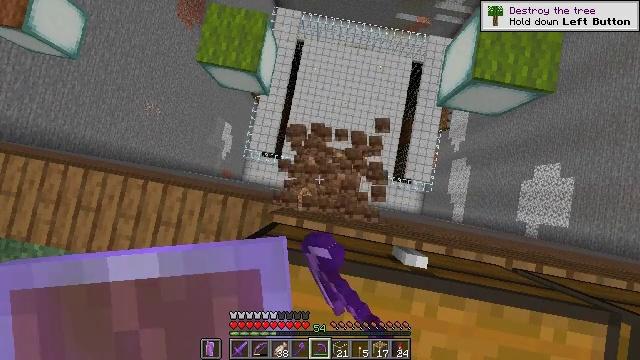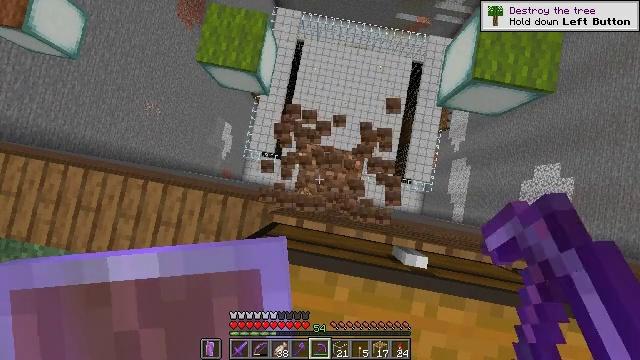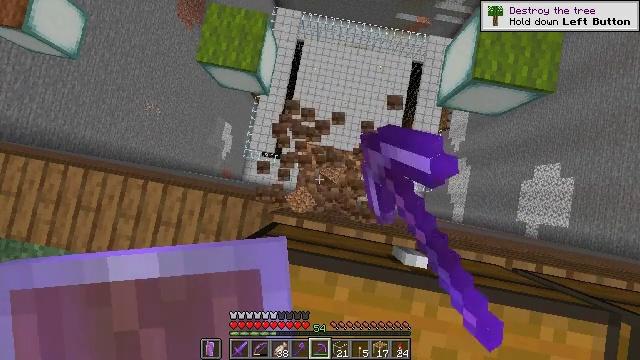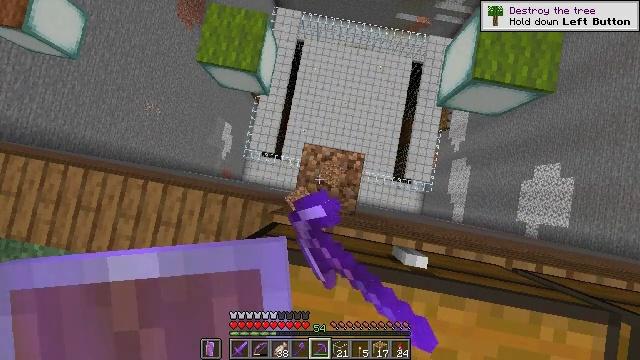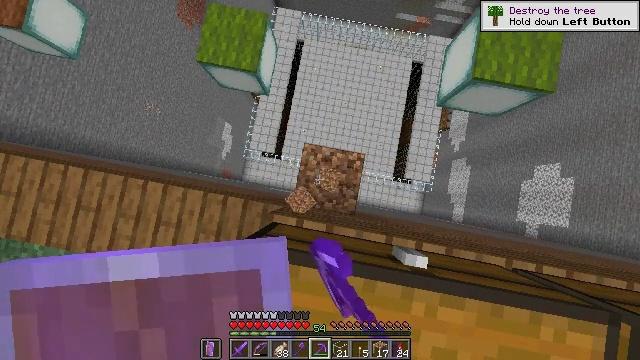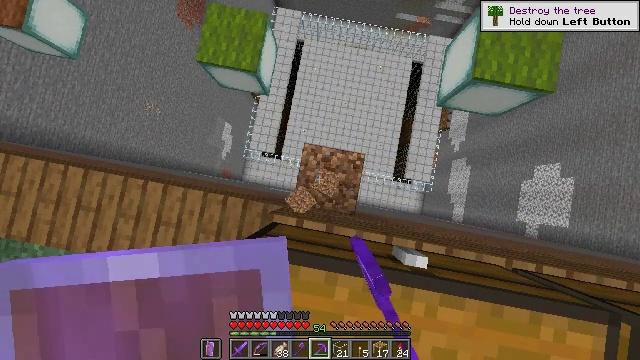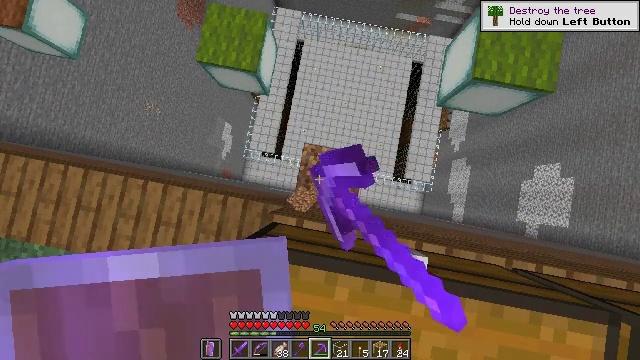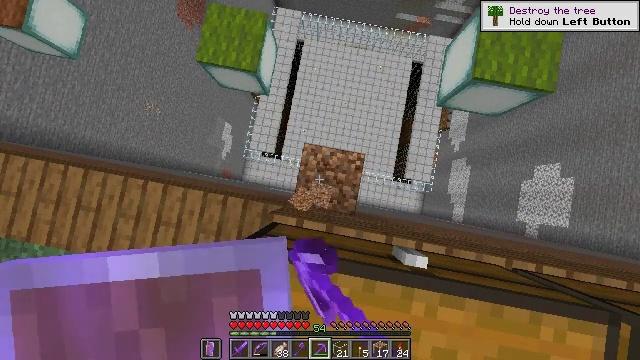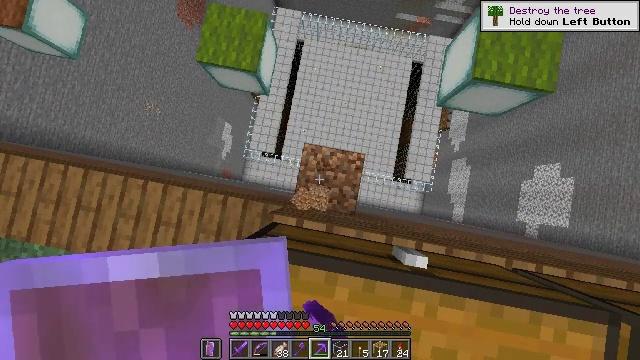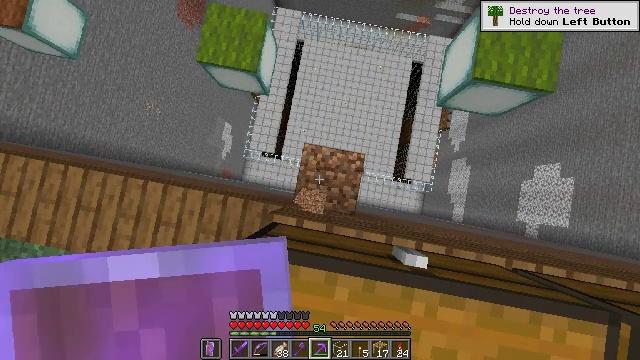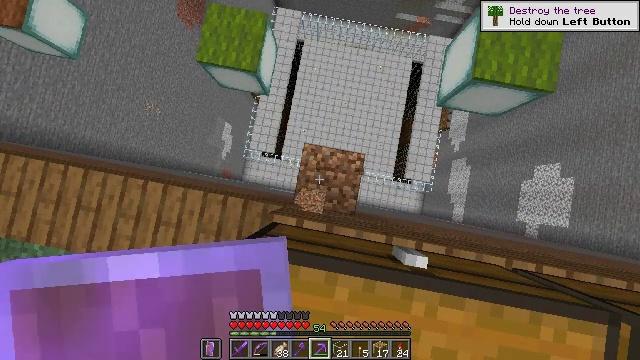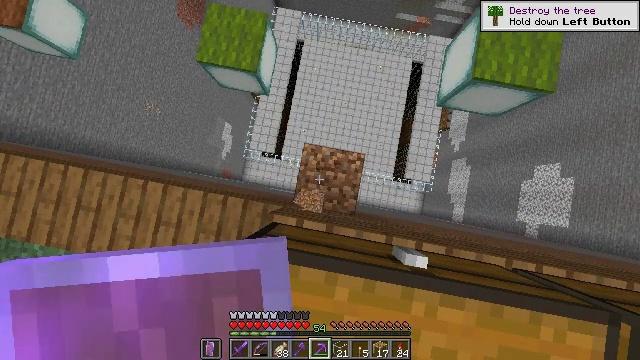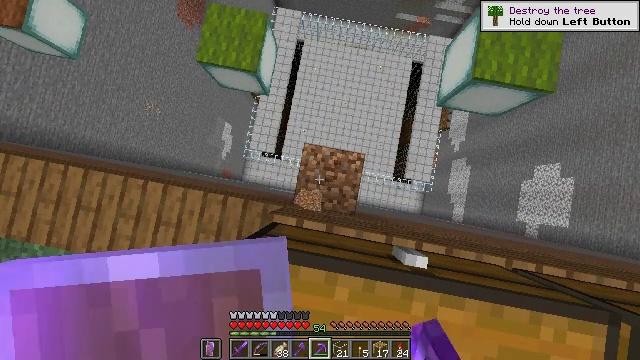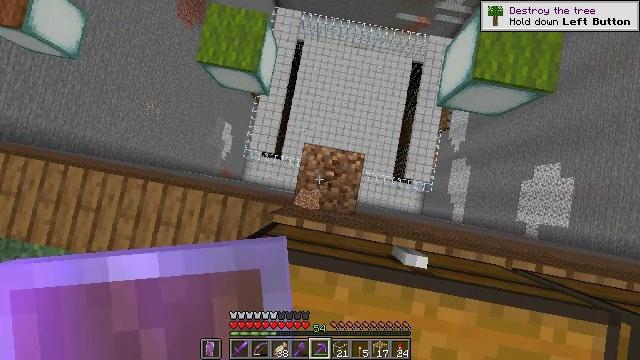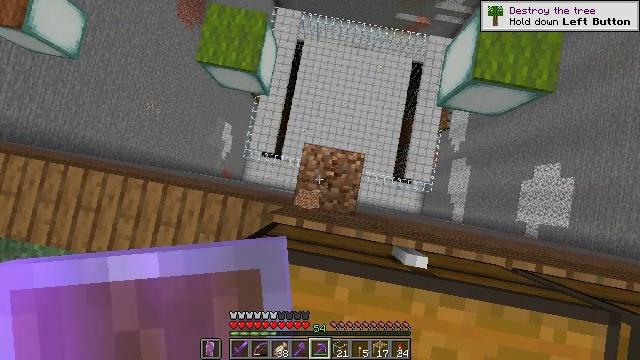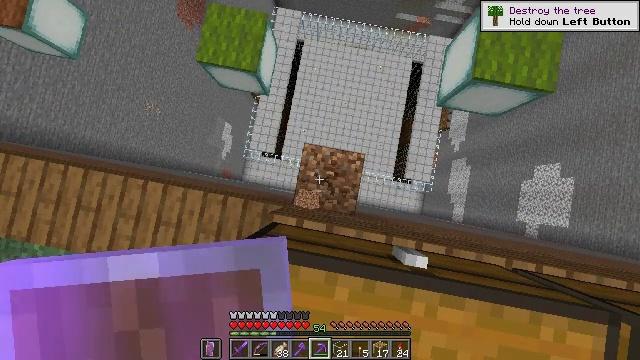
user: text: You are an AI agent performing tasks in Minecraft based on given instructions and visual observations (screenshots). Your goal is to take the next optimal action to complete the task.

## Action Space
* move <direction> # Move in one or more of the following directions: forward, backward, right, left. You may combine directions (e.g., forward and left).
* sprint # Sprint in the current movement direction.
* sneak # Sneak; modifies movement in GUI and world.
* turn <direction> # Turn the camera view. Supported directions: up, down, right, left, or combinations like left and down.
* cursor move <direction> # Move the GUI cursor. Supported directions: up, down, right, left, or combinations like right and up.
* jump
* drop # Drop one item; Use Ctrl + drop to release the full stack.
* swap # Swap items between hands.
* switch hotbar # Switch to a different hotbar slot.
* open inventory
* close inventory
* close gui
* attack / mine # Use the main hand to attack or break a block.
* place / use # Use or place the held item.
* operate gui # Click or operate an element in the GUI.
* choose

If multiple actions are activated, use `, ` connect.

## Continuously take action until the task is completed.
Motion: motion action
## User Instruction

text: Break the dirt block.
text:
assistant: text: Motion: sneak, attack / mine
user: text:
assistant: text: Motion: sneak, attack / mine
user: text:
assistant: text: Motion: sneak, attack / mine
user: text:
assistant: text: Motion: sneak, attack / mine
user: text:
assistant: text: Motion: sneak, attack / mine
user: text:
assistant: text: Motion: sneak, attack / mine
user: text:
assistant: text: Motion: sneak
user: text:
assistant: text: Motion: sneak
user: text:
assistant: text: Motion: sneak
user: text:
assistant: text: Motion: sneak
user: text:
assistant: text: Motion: sneak, attack / mine
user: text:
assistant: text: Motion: sneak, attack / mine
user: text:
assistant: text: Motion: sneak, attack / mine
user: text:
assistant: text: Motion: sneak, attack / mine
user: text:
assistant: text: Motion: sneak, attack / mine
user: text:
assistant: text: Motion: sneak, attack / mine
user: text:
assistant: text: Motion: sneak, attack / mine
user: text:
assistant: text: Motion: sneak, attack / mine
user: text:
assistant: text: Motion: sneak, attack / mine
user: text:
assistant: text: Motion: sneak, attack / mine
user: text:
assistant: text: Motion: sneak, attack / mine
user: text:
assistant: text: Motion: sneak, attack / mine
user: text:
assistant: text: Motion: sneak, attack / mine
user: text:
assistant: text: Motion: sneak, attack / mine
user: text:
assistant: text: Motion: sneak, attack / mine
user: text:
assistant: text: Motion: sneak, attack / mine
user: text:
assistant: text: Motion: sneak, attack / mine
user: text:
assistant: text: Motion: sneak, attack / mine
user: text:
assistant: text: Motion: sneak, attack / mine
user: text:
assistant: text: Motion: sneak, attack / mine